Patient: sex M, age 60
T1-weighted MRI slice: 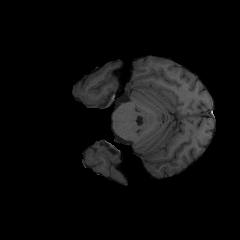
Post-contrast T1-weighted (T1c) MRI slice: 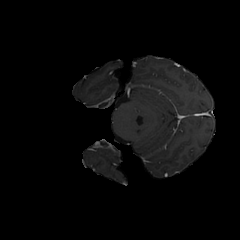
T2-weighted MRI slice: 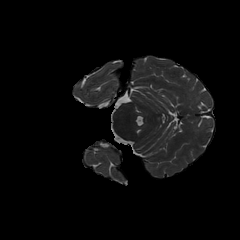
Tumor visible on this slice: no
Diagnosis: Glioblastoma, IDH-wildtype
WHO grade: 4